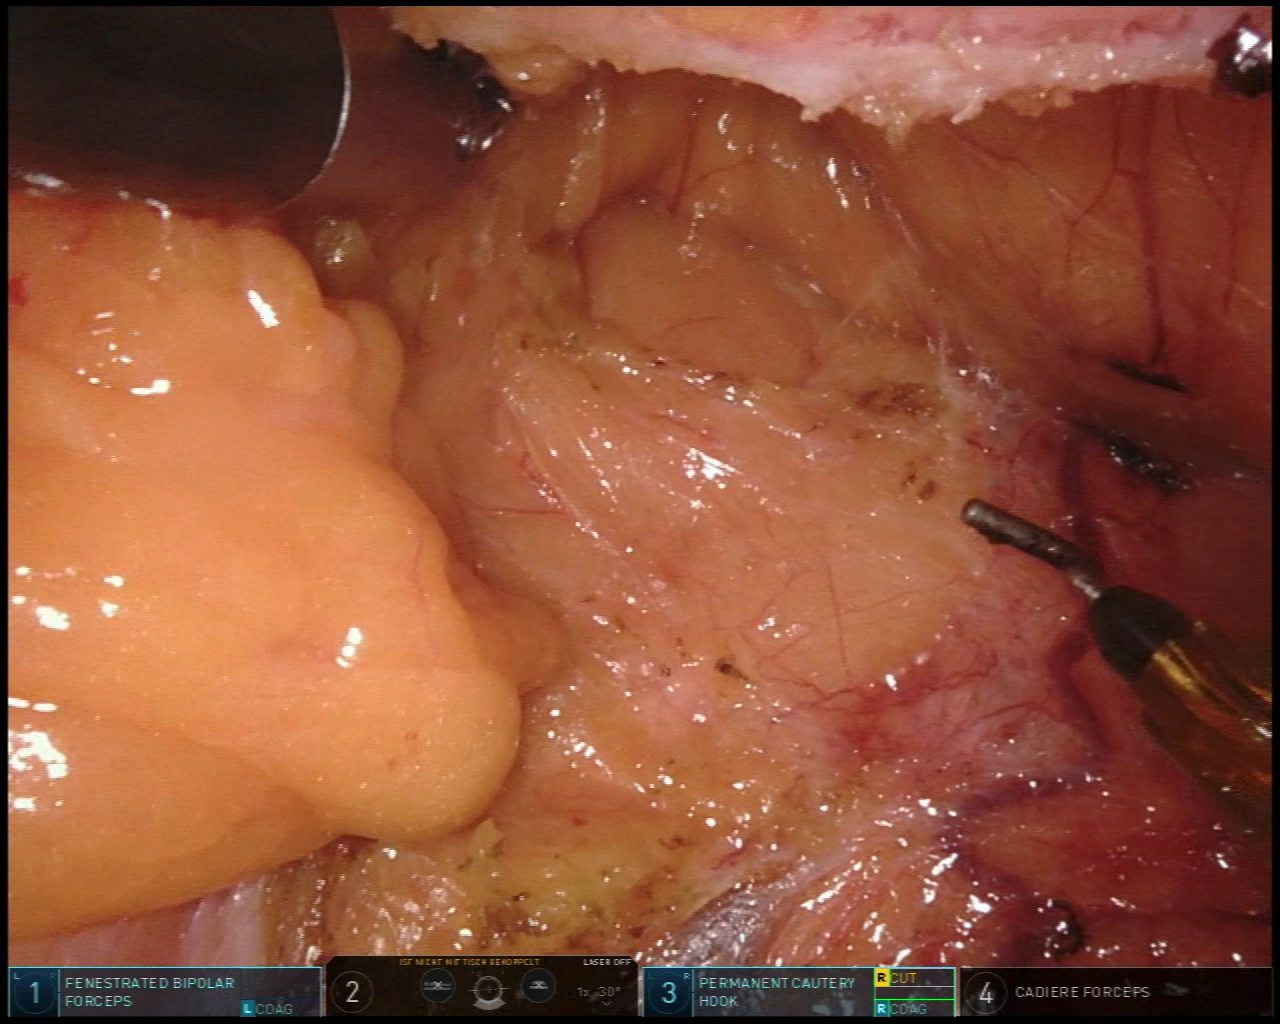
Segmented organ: pancreas
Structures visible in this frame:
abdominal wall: no
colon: no
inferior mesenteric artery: no
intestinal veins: no
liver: no
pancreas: yes
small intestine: no
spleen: no
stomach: no
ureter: no
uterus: no
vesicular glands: no